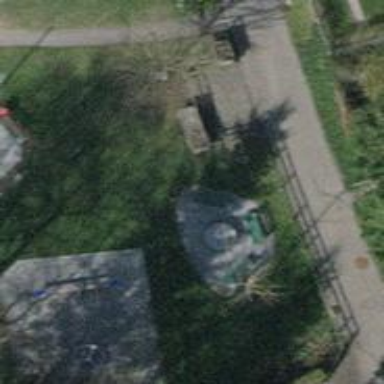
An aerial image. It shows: Bench.